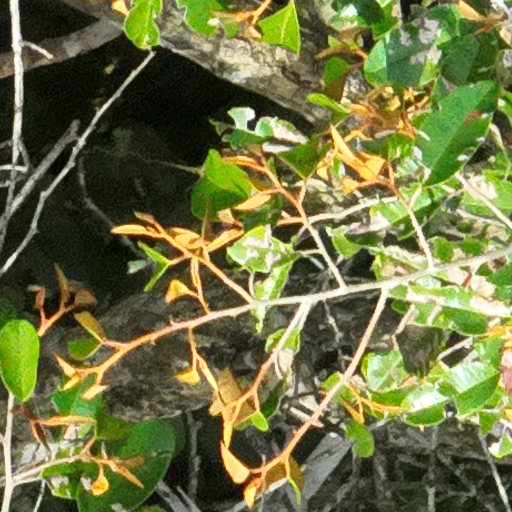
Species: Chrysophyllum cainito
GBIF accepted scientific name: Chrysophyllum cainito
Crown area (m\u00b2): 189.911